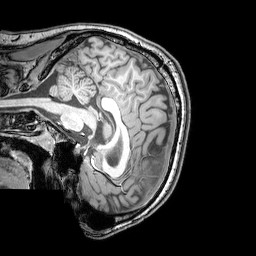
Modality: T1w
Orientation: sagittal
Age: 23
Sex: male
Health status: healthy
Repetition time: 0.081 s
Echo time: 0.037 s